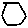
Label: hexagon